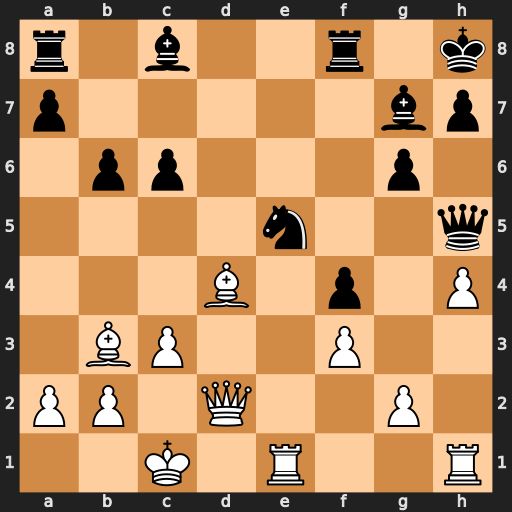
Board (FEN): r1b2r1k/p5bp/1pp3p1/4n2q/3B1p1P/1BP2P2/PP1Q2P1/2K1R2R
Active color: w
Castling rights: -
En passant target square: -
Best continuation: Rxe5 Qxe5 Bxe5